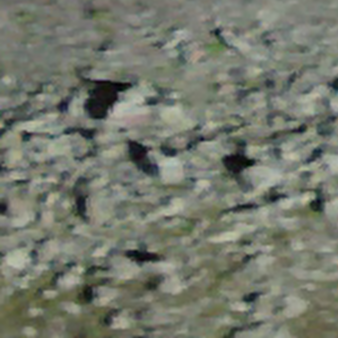
Label: other